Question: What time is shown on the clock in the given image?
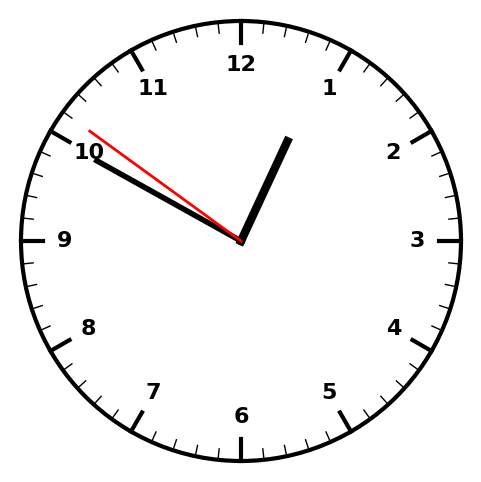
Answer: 12:49:51